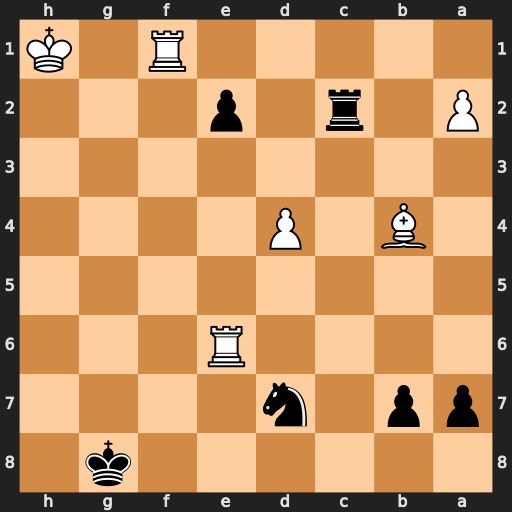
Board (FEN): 6k1/pp1n4/4R3/8/1B1P4/8/P1r1p3/5R1K
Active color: b
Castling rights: -
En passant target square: -
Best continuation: exf1=Q#